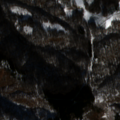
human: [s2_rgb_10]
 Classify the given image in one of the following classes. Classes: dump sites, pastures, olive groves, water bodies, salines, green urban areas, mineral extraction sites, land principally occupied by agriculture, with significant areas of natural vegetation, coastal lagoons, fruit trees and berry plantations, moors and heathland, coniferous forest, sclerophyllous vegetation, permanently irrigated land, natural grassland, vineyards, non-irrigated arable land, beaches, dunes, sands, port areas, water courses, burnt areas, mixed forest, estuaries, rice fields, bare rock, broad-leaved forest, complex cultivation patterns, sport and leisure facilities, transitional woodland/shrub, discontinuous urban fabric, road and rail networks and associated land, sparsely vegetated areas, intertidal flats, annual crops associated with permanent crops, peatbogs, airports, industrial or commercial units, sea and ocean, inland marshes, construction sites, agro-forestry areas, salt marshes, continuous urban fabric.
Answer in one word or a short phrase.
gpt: broad-leaved forest